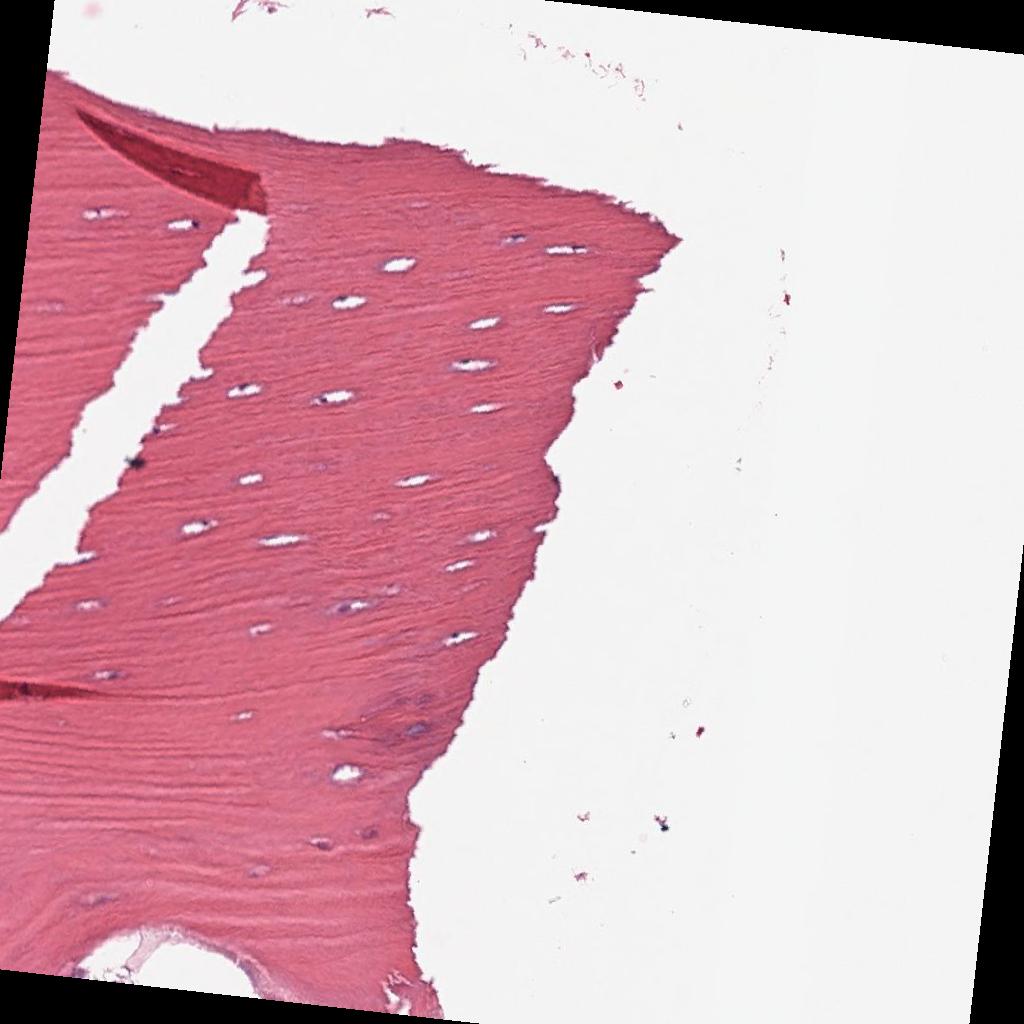
Label: Non-Tumor